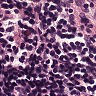
Metastatic tissue present: no